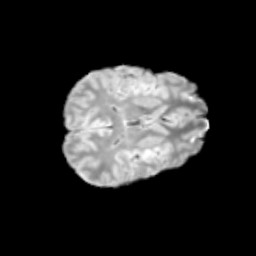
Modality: T2w
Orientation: axial
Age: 13
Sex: male
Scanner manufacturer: siemens
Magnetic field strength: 3 T
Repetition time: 3.8 s
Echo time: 0.07 s